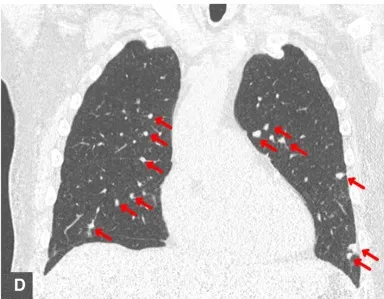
Contrast-enhanced CT scans before initiation of ICI therapy and as interim examination after 3 cycles of atezolizumab / bevacizumab treatment. Both intrahepatic (A + C) and intrapulmonary (B + D) HCC metastases are marked in colour. (D) Coronary reconstucted thoracic interim CT scan showing marked progression of pulmonal HCC metastases.
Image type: radiology (ct)